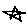
Label: star